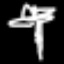
Label: palm tree